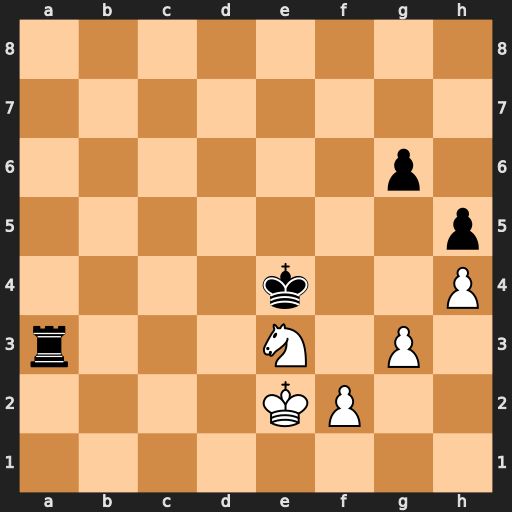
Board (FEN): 8/8/6p1/7p/4k2P/r3N1P1/4KP2/8
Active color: w
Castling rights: -
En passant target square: -
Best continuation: f3+ Ke5 Nc4+ Kf5 Nxa3